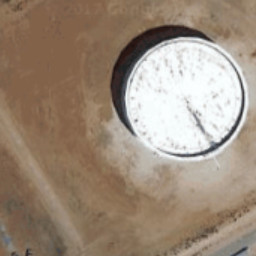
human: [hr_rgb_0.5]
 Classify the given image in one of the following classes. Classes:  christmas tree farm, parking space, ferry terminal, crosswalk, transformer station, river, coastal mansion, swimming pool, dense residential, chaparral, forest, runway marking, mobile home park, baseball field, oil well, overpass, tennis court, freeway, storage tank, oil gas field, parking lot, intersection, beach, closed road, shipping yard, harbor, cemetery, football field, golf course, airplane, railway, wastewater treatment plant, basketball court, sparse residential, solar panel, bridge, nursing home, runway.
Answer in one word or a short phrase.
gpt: storage tank